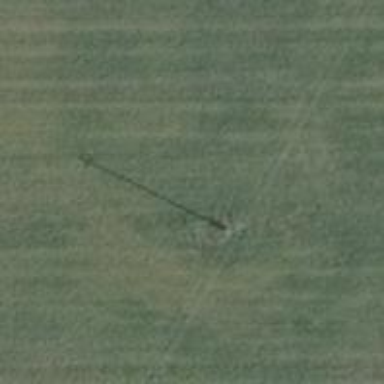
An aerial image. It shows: Power pole.